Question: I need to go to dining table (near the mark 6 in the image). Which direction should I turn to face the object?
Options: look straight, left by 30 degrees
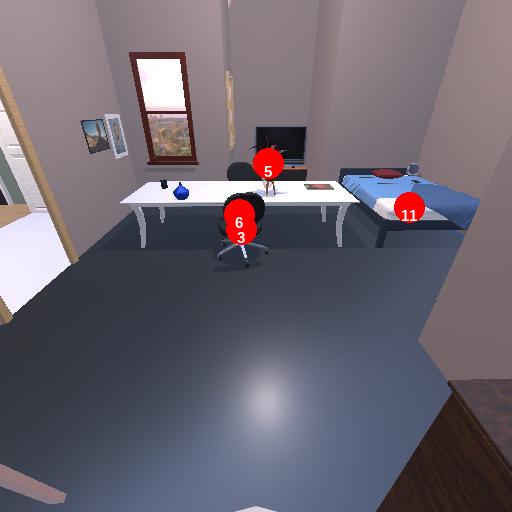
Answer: look straight